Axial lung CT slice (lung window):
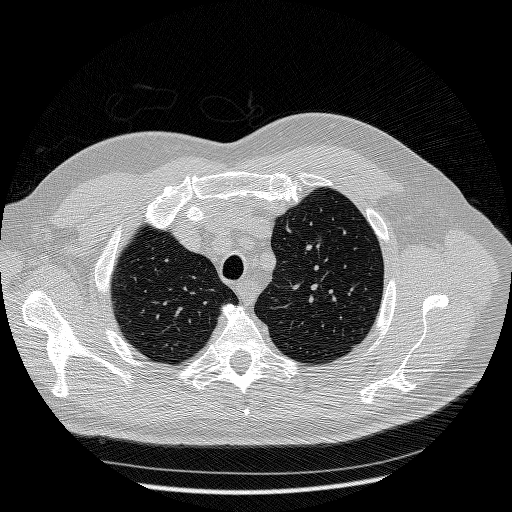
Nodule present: no